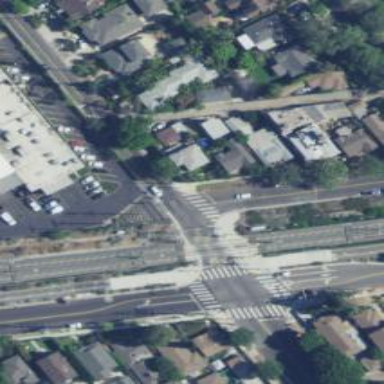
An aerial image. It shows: Zebra crossing on the road.